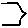
Label: hexagon